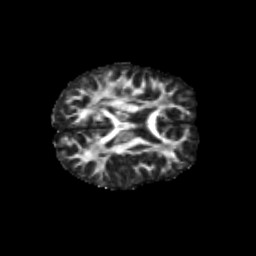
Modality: FA
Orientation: axial
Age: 11
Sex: male
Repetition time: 9.512 s
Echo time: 0.089 s